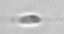
Label: flagellate_morphotype3